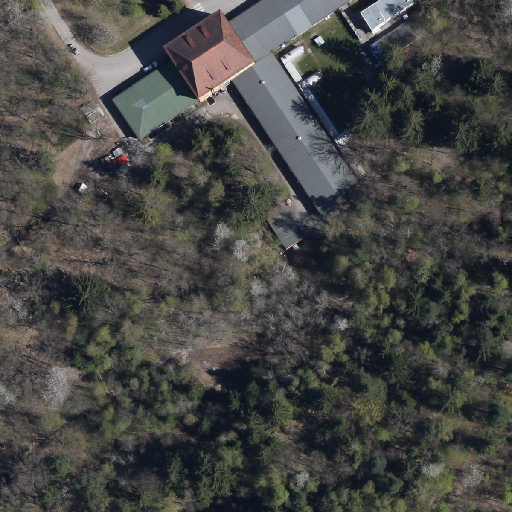
Referring expression: paved road along with tree